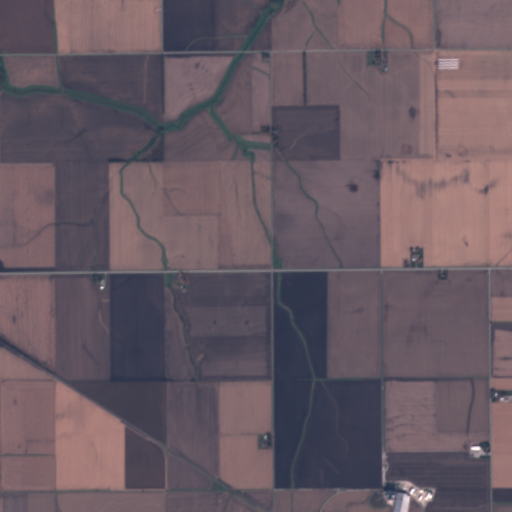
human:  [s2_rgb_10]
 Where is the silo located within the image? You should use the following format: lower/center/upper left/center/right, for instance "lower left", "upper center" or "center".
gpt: The silo is located in the lower right of the image.
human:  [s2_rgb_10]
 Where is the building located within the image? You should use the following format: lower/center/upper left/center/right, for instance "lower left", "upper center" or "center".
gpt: The building is located in the lower right of the image.
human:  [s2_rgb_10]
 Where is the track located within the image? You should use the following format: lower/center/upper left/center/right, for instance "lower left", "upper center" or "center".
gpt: There is no track in the image.